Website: walmart
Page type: address-validator
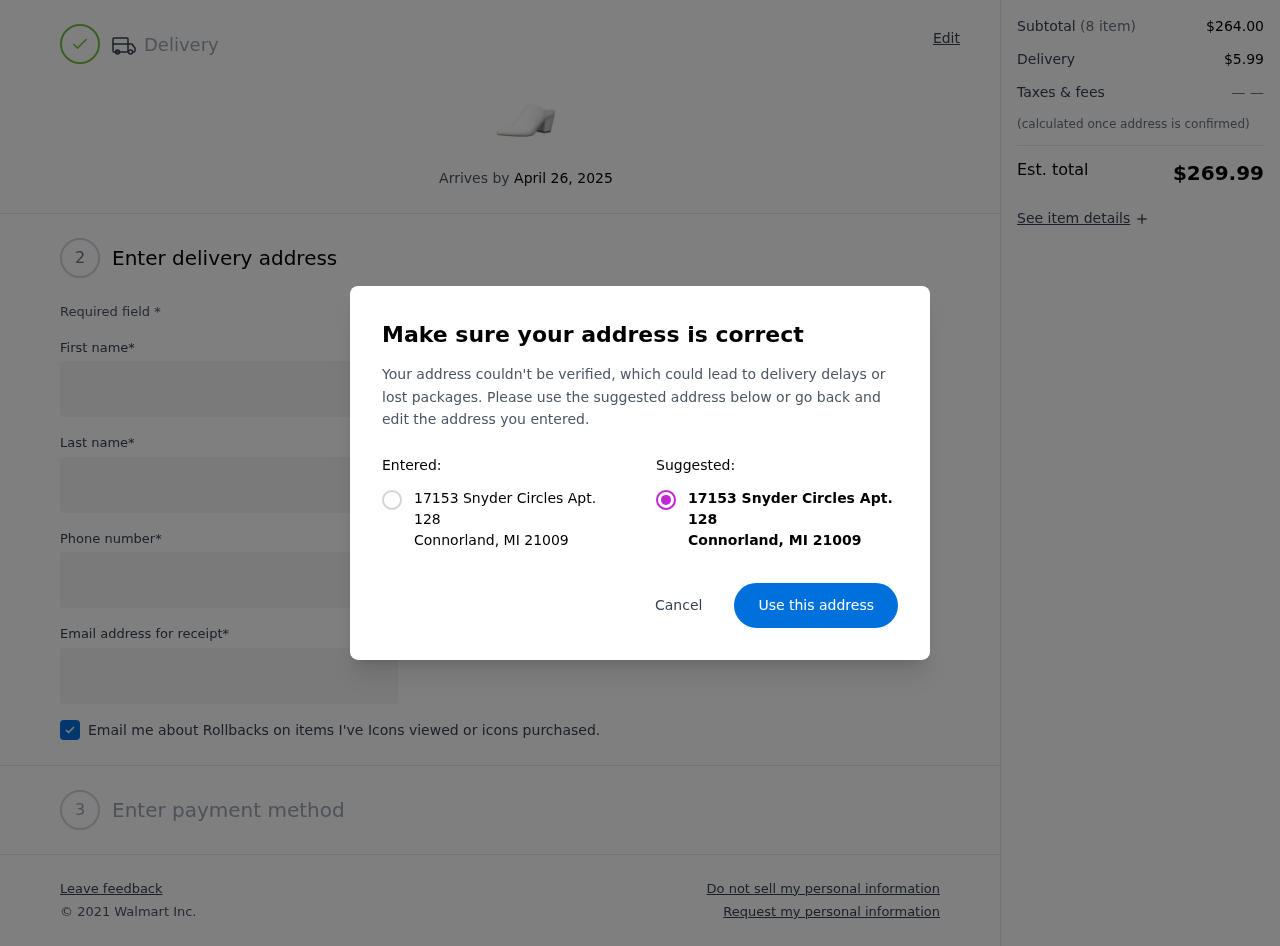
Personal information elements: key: PII_CITY
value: Connorland
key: PII_POSTCODE
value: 21009
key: PII_STATE_ABBR
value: MI
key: PII_STREET
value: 17153 Snyder Circles Apt. 128
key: PII_FIRSTNAME
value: Erika
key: PII_LASTNAME
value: Dudley
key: PII_STREET2
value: Apt. 317
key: PII_PHONE
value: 7589260168
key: PII_EMAIL
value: erika_dudley@yahoo.com
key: PII_POSTCODE_FULL
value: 21009
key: PII_POSTCODE_NUMERIC
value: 21009
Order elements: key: ORDER_DELIVERY_DATE
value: April 26, 2025
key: ORDER_SUBTOTAL
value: $264.00
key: ORDER_SHIPPING_COST
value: $5.99
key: ORDER_TOTAL
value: $269.99